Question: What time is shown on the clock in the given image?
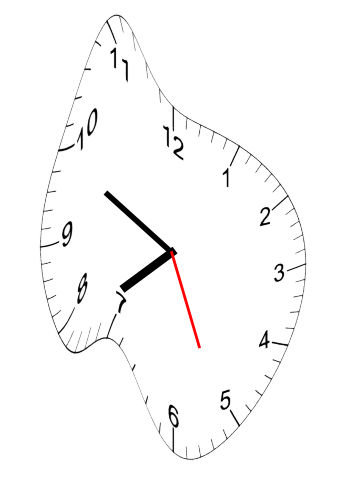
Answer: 07:49:26